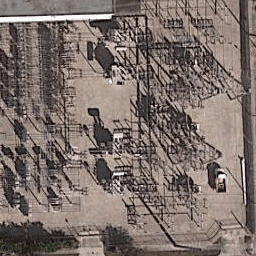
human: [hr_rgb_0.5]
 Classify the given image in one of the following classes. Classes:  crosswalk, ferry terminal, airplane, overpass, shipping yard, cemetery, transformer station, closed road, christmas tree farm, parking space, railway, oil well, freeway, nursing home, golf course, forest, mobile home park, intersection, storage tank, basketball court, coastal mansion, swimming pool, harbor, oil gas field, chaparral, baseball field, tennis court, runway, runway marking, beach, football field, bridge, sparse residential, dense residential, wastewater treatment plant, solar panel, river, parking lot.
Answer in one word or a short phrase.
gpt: transformer station